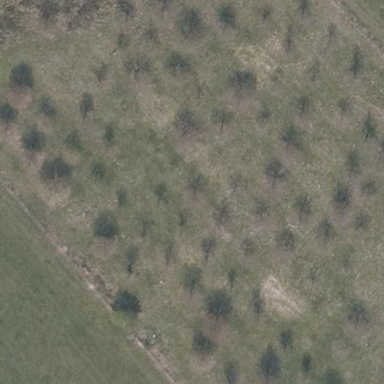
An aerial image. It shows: Fence surrounding orchard.